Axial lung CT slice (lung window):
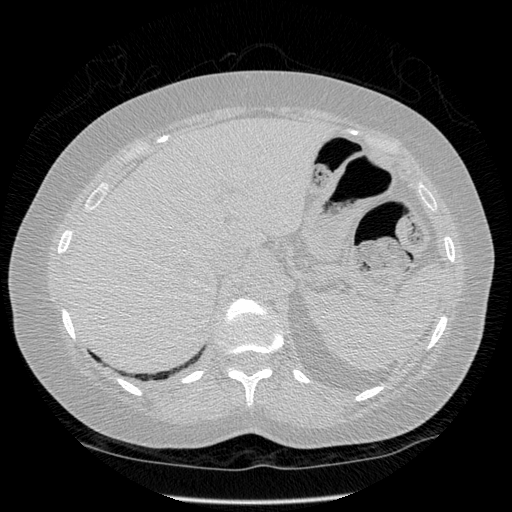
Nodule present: no